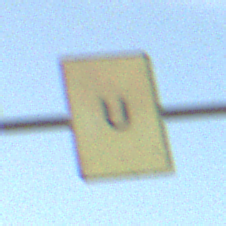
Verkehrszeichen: AnkuendigungOderFortsetzungUmleitungOhnePfeilsymbol
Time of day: SunriseSunset
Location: Outdoor (Nature)
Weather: PartlyCloudy
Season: NotSpecified
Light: Natural